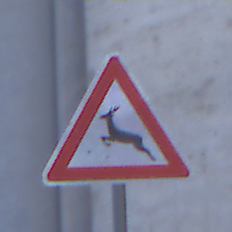
Verkehrszeichen: WildwechselRechts
Umgebung: Outdoor, Urban
Tageszeit: SunriseSunset
Wetter: Clear
Licht: Natural
Jahreszeit: NotSpecified
Kontrast: MediumContrast